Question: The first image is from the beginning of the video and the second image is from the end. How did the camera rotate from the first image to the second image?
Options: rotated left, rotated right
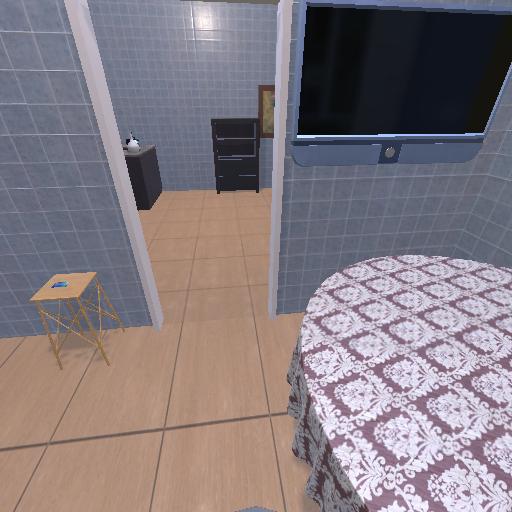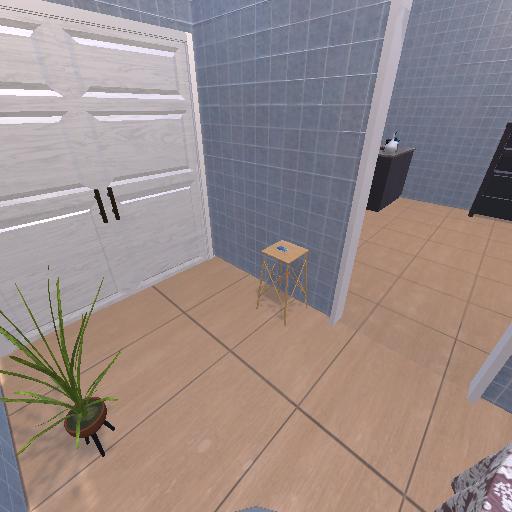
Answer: rotated left